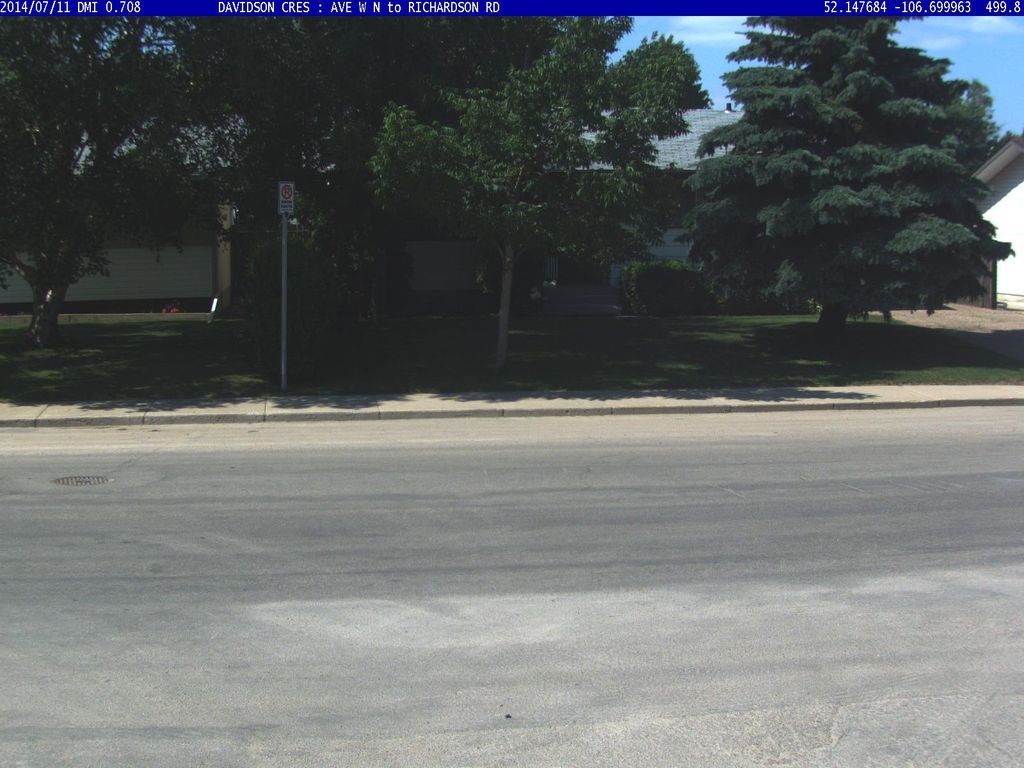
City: saskatoon